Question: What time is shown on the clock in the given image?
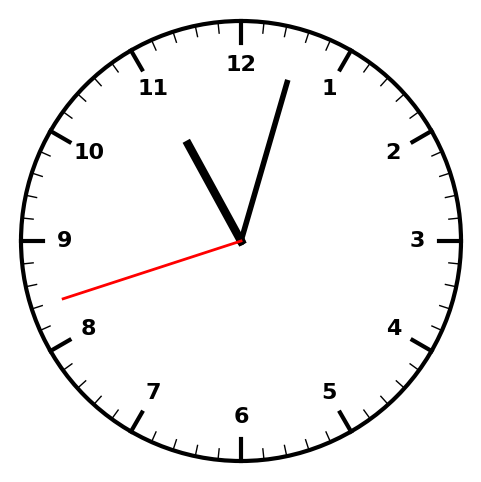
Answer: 11:02:42